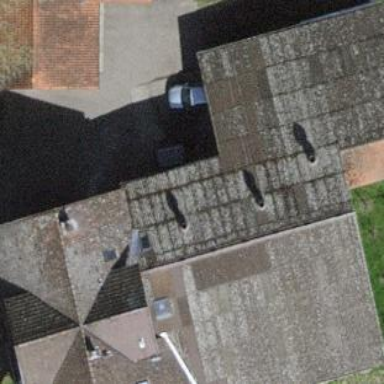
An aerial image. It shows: Detached building with hipped roof.